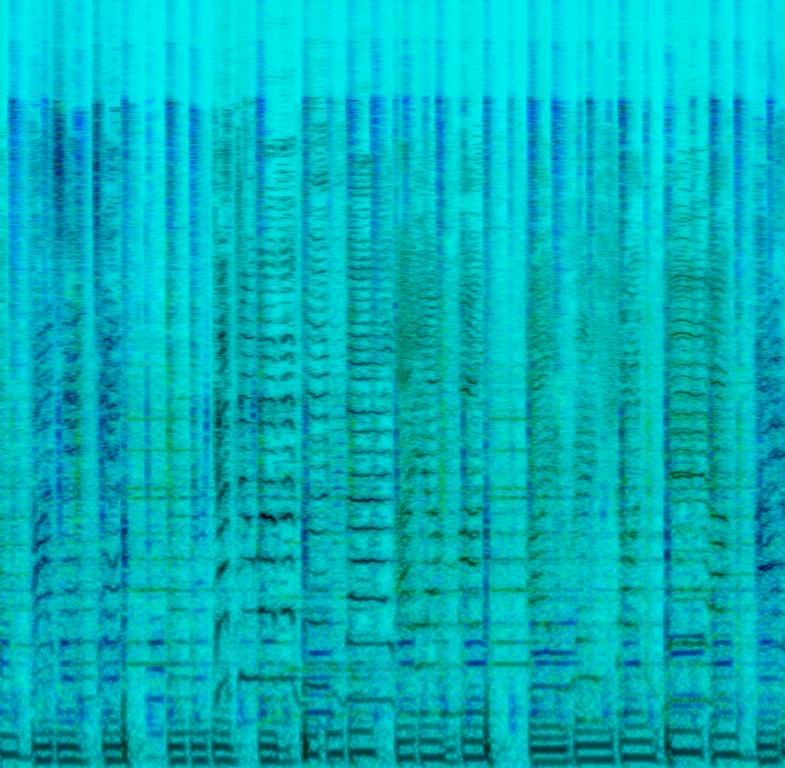
The low quality recording features a passionate male vocal, alongside passionate female vocal in the left channel of the stereo image, singing over shimmering hi hats, which are also in the left channel, widely spread funky electric guitar chords, synth keys melody in the right channel, groovy bass, wooden percussions and mellow rimshots. It sounds happy, joyful, easygoing and chill.